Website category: university
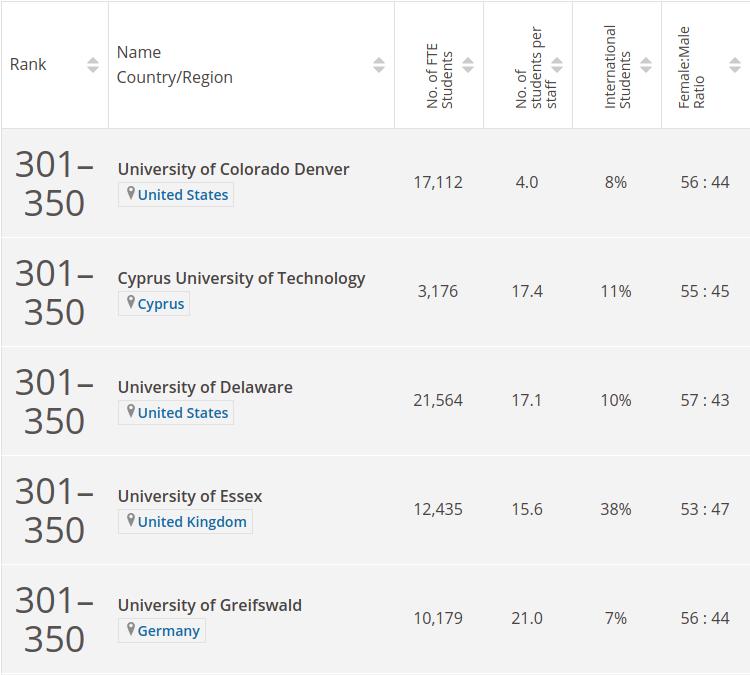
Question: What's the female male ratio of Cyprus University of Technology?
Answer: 55 : 45

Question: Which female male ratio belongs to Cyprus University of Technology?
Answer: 55 : 45

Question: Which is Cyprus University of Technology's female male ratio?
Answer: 55 : 45

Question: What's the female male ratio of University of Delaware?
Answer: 57 : 43

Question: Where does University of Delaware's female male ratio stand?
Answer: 57 : 43

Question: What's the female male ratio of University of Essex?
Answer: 53 : 47

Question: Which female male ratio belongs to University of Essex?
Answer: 53 : 47

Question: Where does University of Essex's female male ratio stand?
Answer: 53 : 47

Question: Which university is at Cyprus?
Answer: Cyprus University of Technology

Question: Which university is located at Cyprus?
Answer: Cyprus University of Technology

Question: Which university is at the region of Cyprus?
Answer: Cyprus University of Technology

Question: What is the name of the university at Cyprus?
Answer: Cyprus University of Technology

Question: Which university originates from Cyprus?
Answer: Cyprus University of Technology

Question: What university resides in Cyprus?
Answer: Cyprus University of Technology

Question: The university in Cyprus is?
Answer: Cyprus University of Technology

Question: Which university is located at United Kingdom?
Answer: University of Essex

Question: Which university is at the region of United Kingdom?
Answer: University of Essex

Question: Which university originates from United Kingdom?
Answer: University of Essex

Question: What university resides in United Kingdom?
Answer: University of Essex

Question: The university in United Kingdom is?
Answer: University of Essex

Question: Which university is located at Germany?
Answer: University of Greifswald

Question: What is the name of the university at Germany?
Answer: University of Greifswald

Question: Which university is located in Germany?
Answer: University of Greifswald

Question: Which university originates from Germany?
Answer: University of Greifswald

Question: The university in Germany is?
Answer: University of Greifswald

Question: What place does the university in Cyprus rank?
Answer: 301350

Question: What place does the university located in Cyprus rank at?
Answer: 301350

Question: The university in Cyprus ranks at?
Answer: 301350

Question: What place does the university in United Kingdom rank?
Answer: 301350

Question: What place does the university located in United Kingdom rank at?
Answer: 301350

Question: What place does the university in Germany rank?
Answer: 301350

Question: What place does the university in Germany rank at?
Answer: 301350

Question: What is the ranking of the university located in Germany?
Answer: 301350

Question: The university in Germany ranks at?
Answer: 301350